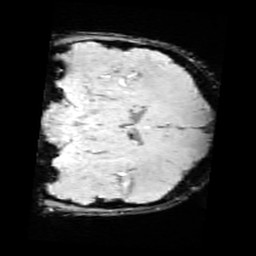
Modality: SWI
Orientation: coronal
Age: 13
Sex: male
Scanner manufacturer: siemens
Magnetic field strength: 3 T
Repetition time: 0.027 s
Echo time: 0.02 s